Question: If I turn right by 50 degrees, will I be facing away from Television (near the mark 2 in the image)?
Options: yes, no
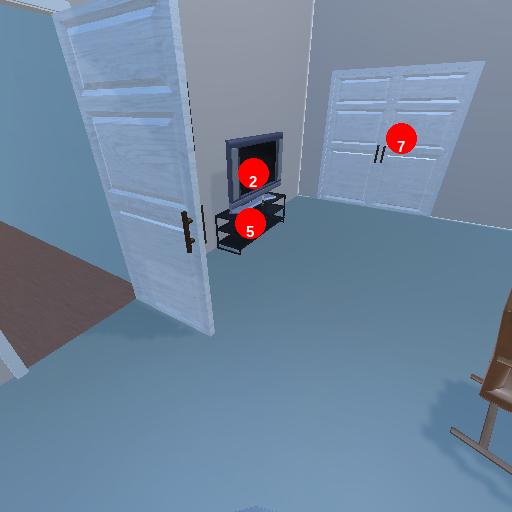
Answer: yes